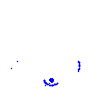
Particle: electron